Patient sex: M
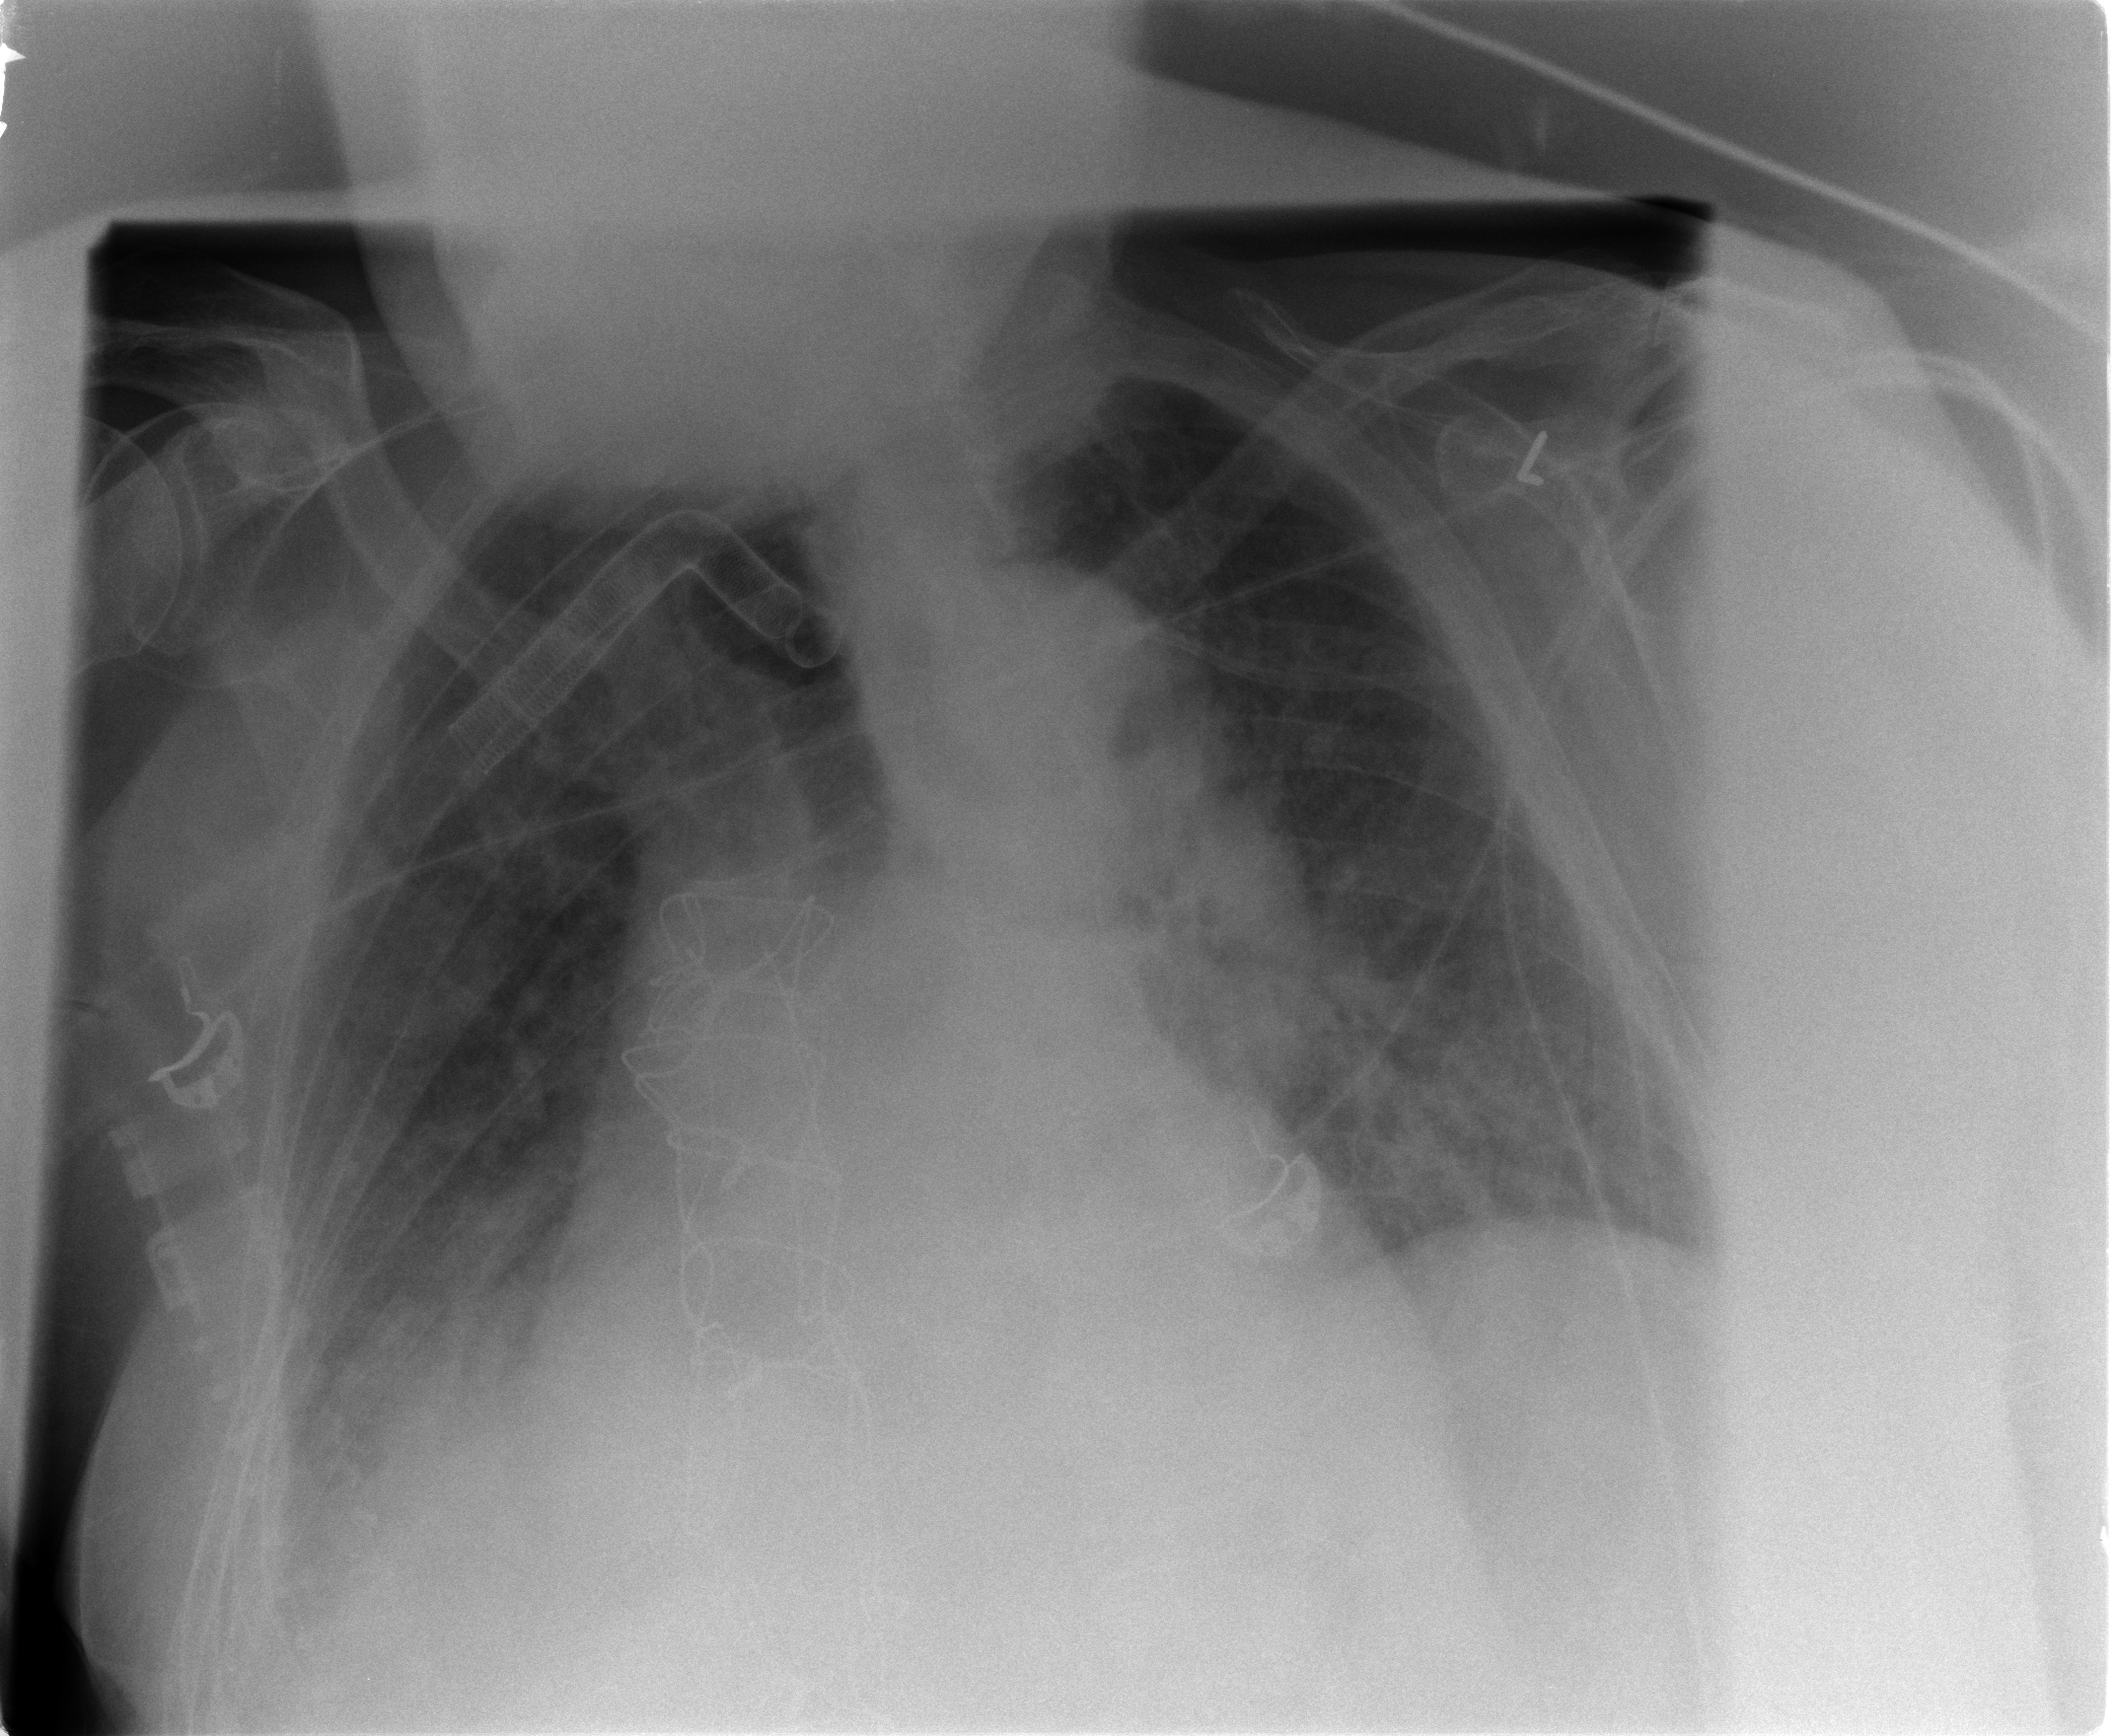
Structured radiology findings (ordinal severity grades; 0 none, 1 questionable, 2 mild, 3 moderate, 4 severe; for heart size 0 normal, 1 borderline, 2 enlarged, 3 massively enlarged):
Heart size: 0
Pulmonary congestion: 2
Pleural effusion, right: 2
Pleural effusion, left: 0
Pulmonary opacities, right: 2
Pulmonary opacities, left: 2
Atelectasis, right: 2
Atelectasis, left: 2